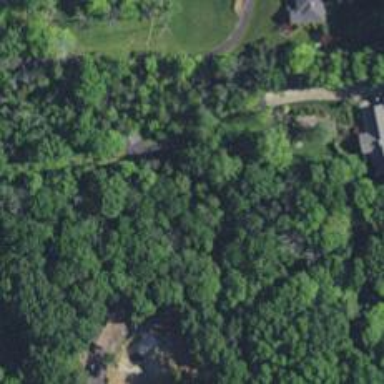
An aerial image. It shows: Driveway leading to service road.